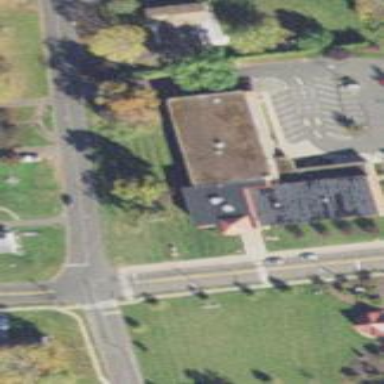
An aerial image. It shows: School.